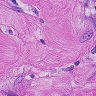
Metastatic tissue present: yes